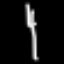
Label: fork